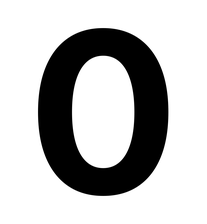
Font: Inter_Bold